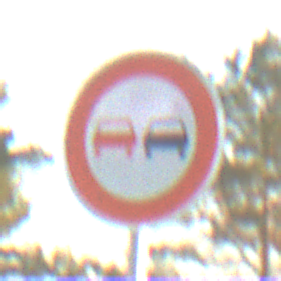
Verkehrszeichen: Ueberholverbot
Umgebung: Outdoor, Nature
Tageszeit: SunriseSunset
Wetter: PartlyCloudy
Licht: Natural
Jahreszeit: NotSpecified
Kontrast: HighContrast